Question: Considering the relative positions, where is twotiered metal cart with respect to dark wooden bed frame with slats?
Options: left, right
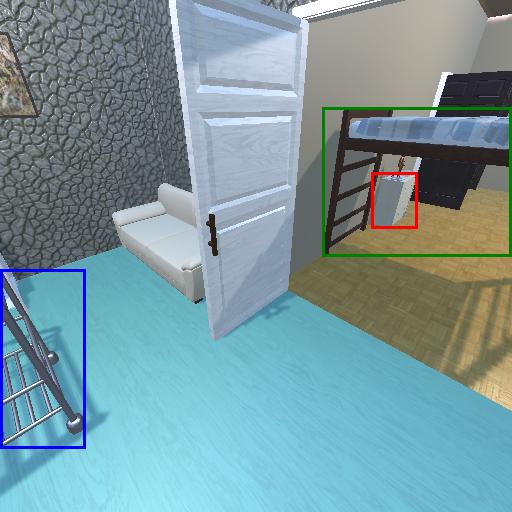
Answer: left